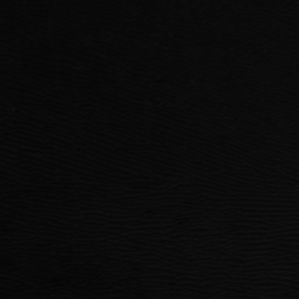
Label: frost